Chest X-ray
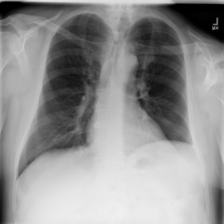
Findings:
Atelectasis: negative
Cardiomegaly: negative
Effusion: negative
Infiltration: negative
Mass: negative
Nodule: negative
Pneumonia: negative
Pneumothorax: negative
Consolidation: negative
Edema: negative
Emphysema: negative
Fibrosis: negative
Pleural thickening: negative
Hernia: negative